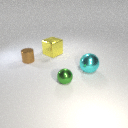
large cyan metal sphere in front of large yellow metal cube